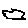
Label: cloud